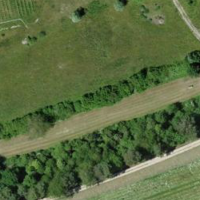
EUNIS habitat code: 52
Species observed at this site:
Corvus corone
Sylvia borin
Asio flammeus
Aegithalos caudatus
Jynx torquilla
Sylvia atricapilla
Hippolais polyglotta
Poecile palustris
Pernis apivorus
Larus michahellis
Ardea purpurea
Cygnus olor
Ardea alba
Erithacus rubecula
Cuculus canorus
Phoenicurus ochruros
Phoenicurus phoenicurus
Corvus corax
Cyanistes caeruleus
Riparia riparia
Sturnus vulgaris
Chloris chloris
Troglodytes troglodytes
Corvus frugilegus
Passer domesticus
Pandion haliaetus
Passer montanus
Turdus merula
Dianthus armeria
Saxicola rubetra
Hirundo rustica
Milvus migrans
Milvus milvus
Turdus pilaris
Oriolus oriolus
Calidris pugnax
Phylloscopus trochilus
Motacilla alba
Delichon urbicum
Anthus trivialis
Oenanthe oenanthe
Turdus philomelos
Anas crecca
Falco subbuteo
Emberiza citrinella
Dendrocopos major
Turdus viscivorus
Buteo buteo
Anthus pratensis
Salvia pratensis
Muscicapa striata
Phylloscopus collybita
Luscinia megarhynchos
Gallinula chloropus
Alauda arvensis
Pica pica
Garrulus glandarius
Saxicola rubicola
Falco tinnunculus
Picus viridis
Acrocephalus scirpaceus
Ficedula hypoleuca
Emberiza calandra
Anas platyrhynchos
Linaria cannabina
Streptopelia decaocto
Ciconia ciconia
Fringilla coelebs
Lanius collurio
Streptopelia turtur
Carduelis carduelis
Columba palumbus
Phalacrocorax carbo
Fringilla montifringilla
Parus major
Columba oenas
Accipiter nisus